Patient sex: M
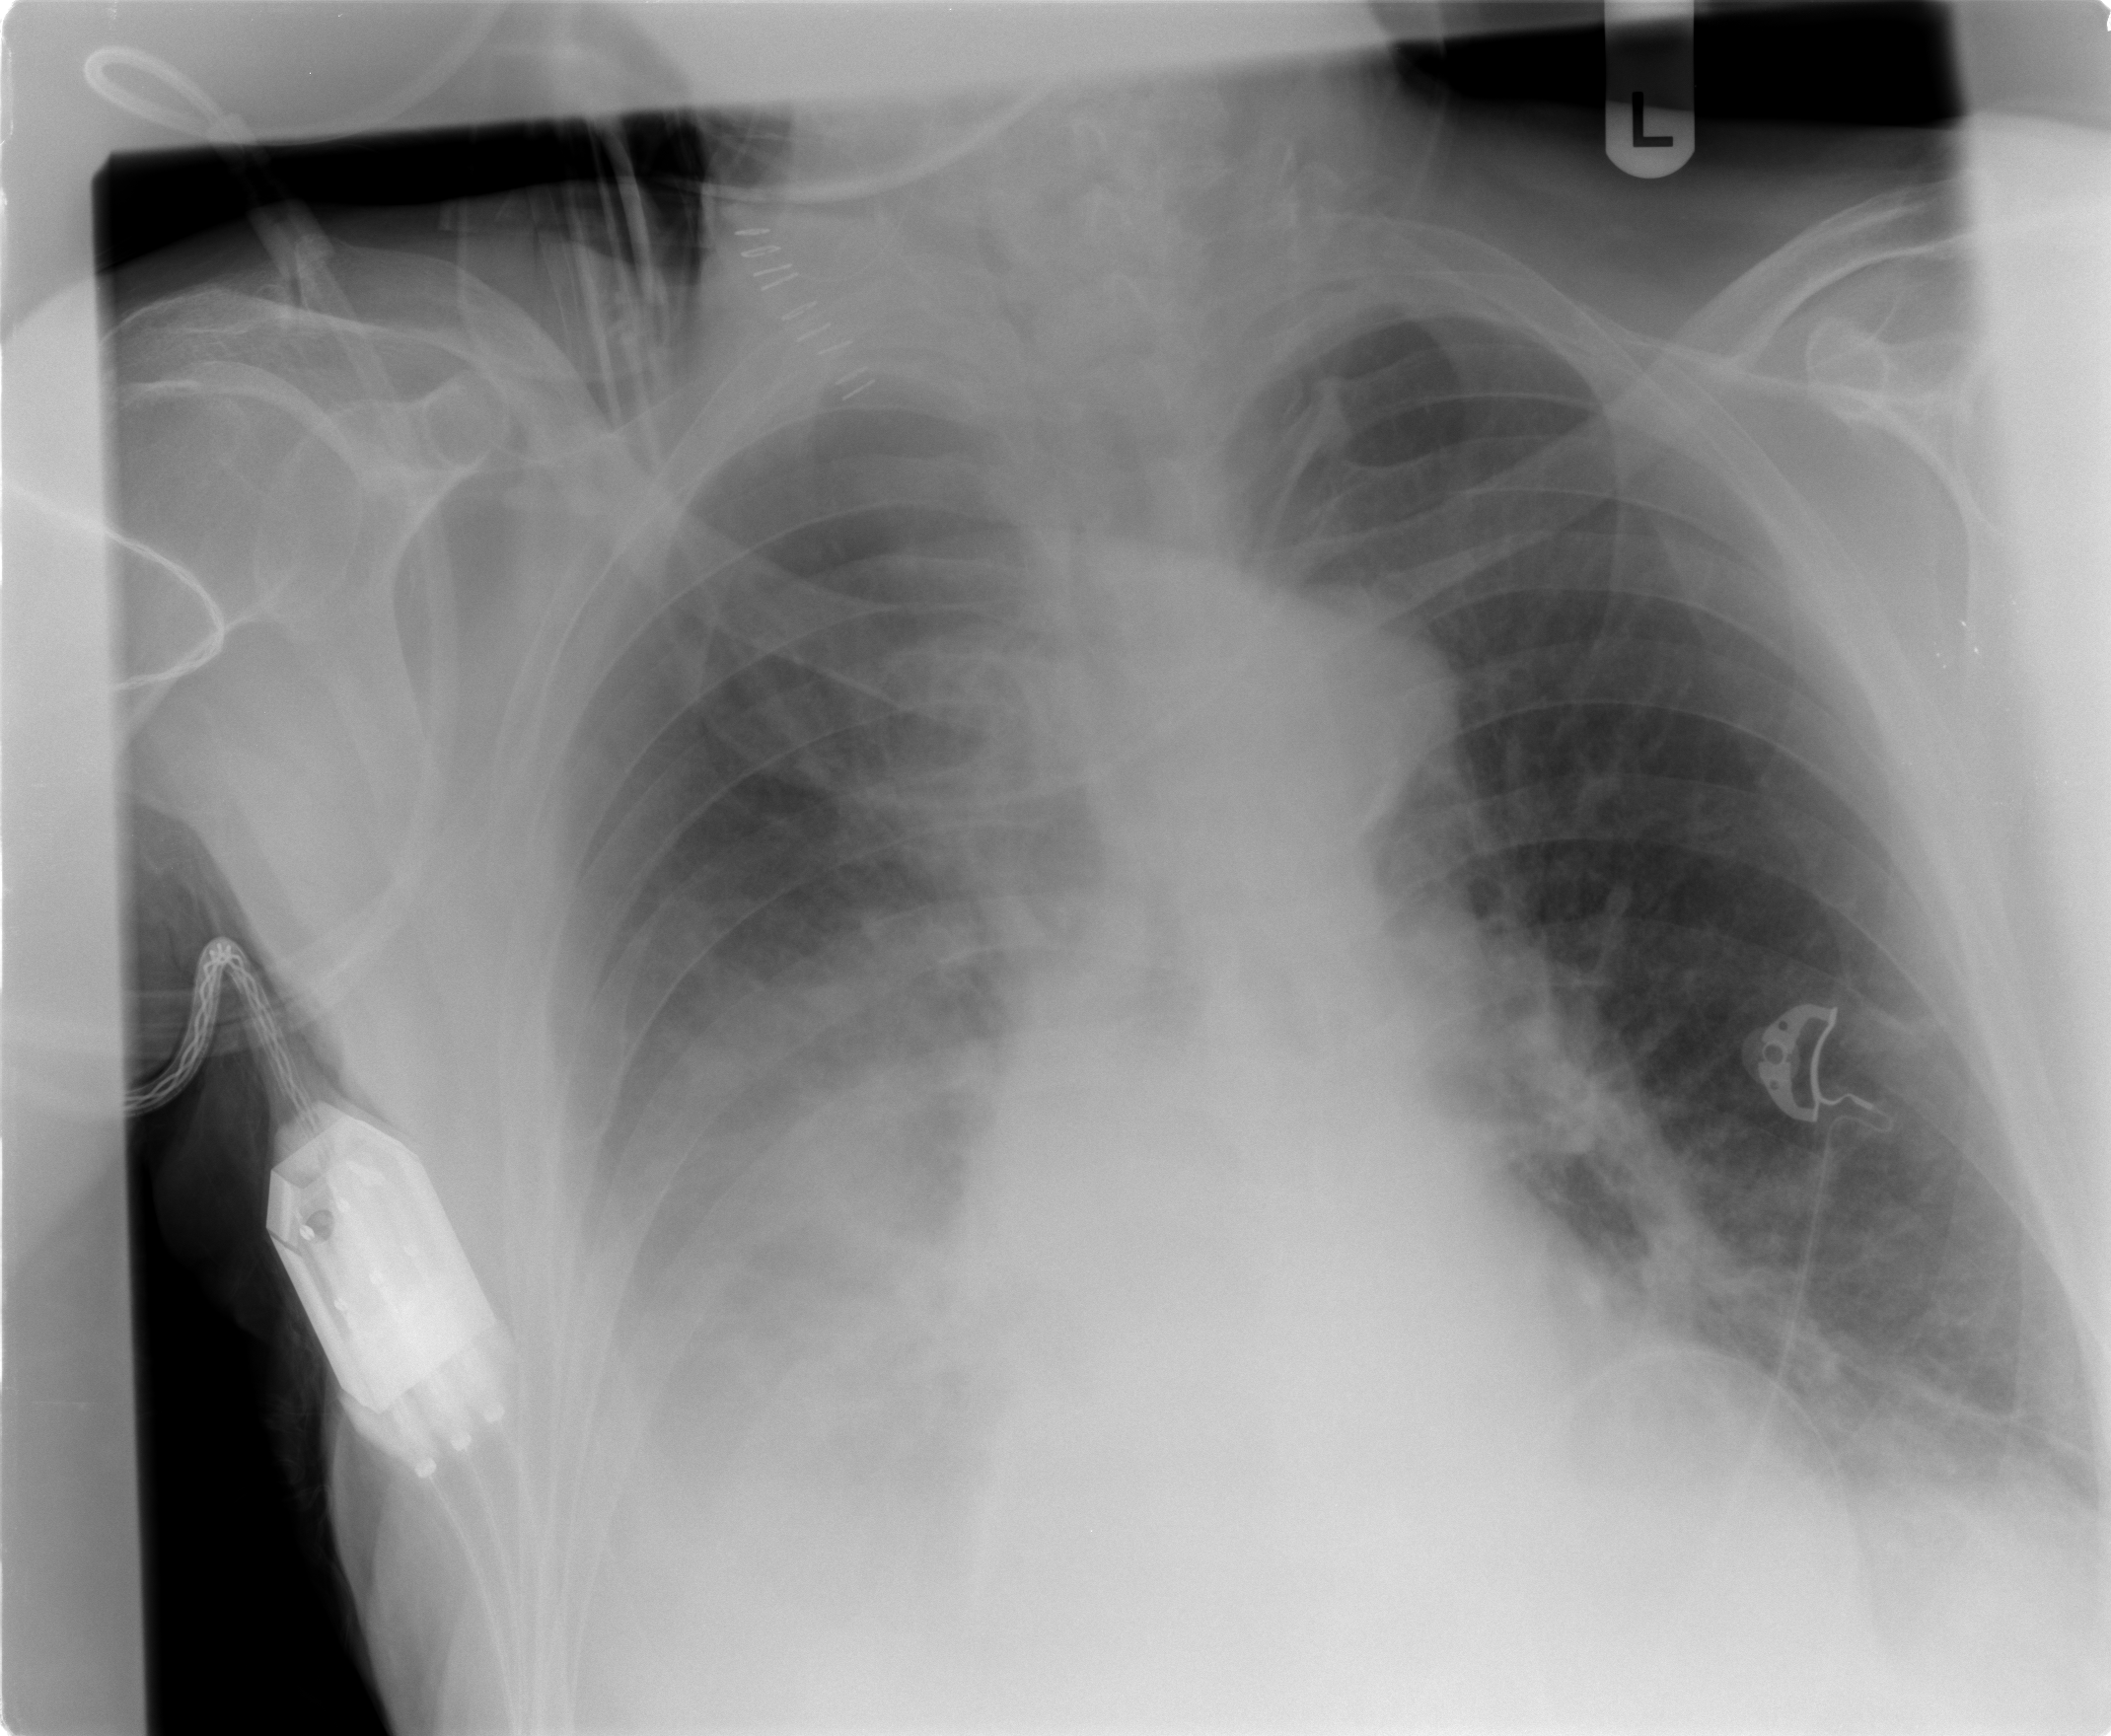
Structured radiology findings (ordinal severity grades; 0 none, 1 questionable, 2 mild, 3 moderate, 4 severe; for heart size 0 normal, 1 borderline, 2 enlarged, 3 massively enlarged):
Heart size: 0
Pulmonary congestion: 0
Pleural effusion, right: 3
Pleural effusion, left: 0
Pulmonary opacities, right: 0
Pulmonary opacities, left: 0
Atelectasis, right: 2
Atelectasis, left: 0